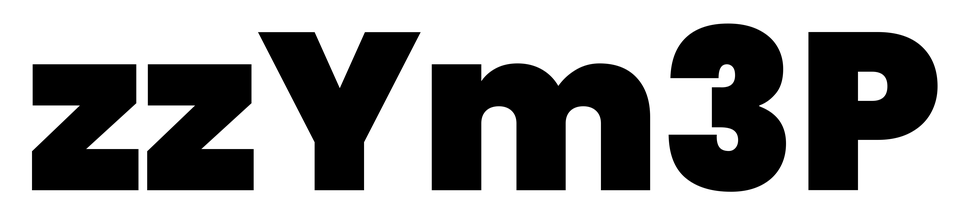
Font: Poppins-Black